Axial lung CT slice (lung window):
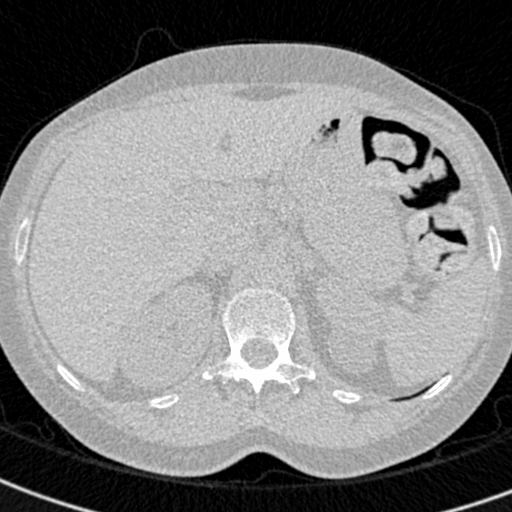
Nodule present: no